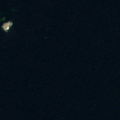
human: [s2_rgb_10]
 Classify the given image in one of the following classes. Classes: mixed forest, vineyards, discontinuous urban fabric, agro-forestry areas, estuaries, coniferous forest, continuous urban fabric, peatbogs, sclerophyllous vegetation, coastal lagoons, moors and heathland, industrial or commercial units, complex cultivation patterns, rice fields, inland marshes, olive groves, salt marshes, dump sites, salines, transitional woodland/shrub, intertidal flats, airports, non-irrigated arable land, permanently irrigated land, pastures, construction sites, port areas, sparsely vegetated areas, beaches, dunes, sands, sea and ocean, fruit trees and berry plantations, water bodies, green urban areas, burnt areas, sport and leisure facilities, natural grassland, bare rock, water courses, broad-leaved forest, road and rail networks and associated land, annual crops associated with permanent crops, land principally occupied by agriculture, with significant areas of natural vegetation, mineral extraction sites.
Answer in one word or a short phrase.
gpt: sea and ocean